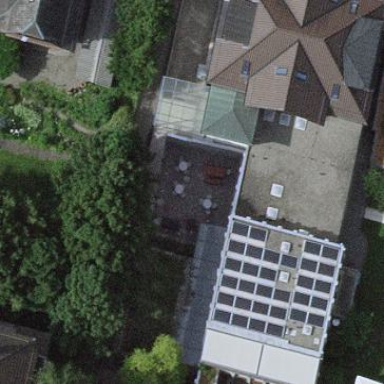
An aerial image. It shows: Office building with hipped and flat roof shape.